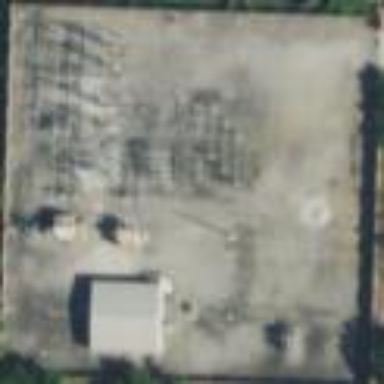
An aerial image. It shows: Distribution level power substation surrounded by wall.